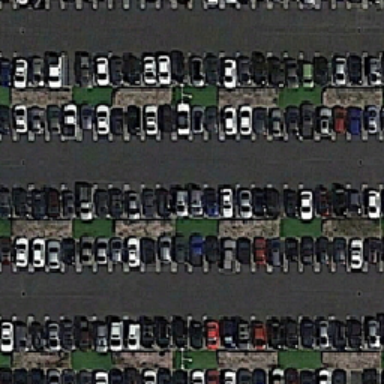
Black ground and 7 row parking space on it .